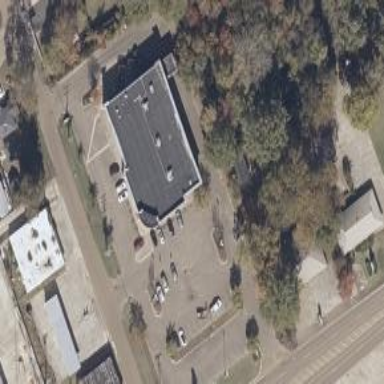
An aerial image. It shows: Pharmacy providing healthcare services.